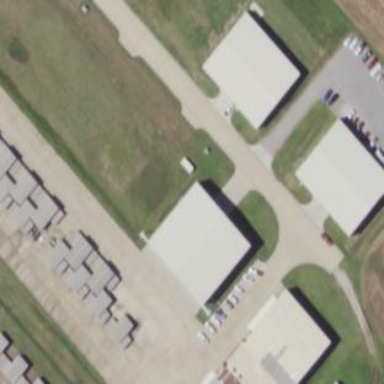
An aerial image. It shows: Hangar located at airport.